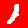
Digit: 1